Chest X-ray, PA view. Patient: 67 years old, sex M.
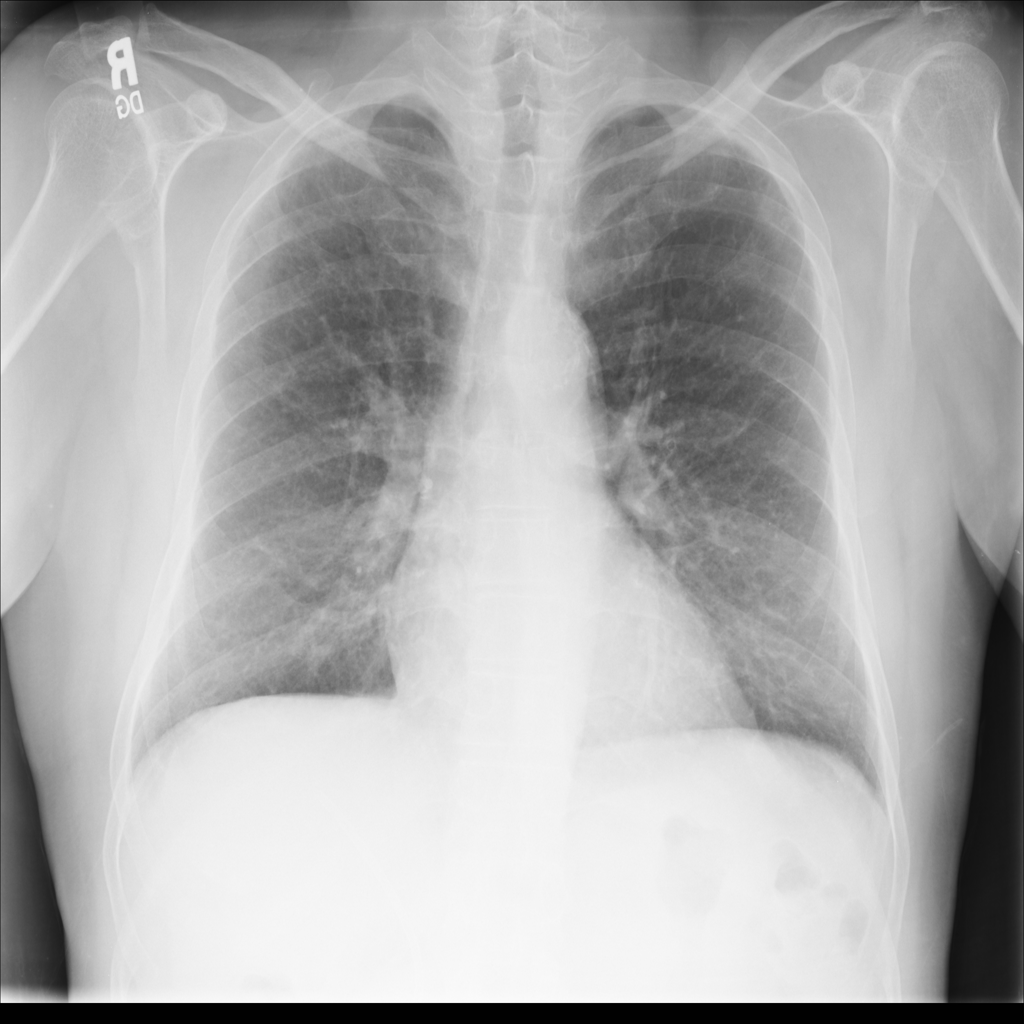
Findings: Fibrosis